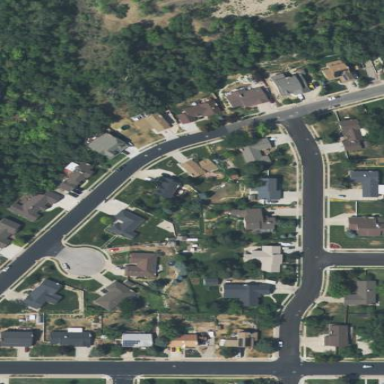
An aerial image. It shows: Sidewalk.